Question: <URL>
the code is
'''
<pre class="Input" style="
font-size: 13px;
font-weight: bold;
margin-left: 66px;
margin-right: 10px;
margin-top: 10px;
margin-bottom: 5px;
padding: 8px;
overflow:scroll;
"><code>p = Orthogonalize[engenvectors]ssssssssssssssssssssssssssssssssssssssssssssssssssssssssssssssssssssssssssssssssssssssssssssssssssssssssssssssssssssssssssssssssssssssssssssssssssssssssssssssssssssssssssssssssssssssssssssssssssssssssssssssssssssssssssssssssssssssssssssssssssssssssssssssssssssssssssssssssssssssssssssssssssssssssssssssssssssssssssssssssssssssssss</code></pre>
'''
How ever I didn't add the auto word-wrap in my raw html file, and I wanna see the effect like that in StackExchange.
'''
Orthogonalize[engenvectors]ssssssssssssssssssssssssssssssssssssssssssssssssssssssssssssssssssssssssssssssssssssssssssssssssssssssssssssssssssssssssssssssssssssssssssssssssssssssssssssssssssssssssssssssssssssssssssssssssssssssssssssssssssssssssssssssssssssssssssssssssssssssssssssssssssssssssssssssssssssssssssssssssssssssssssssssssssssssssssssssssssssssssss
'''
It seems that the theme's css override the setting in raw html file.
So how to solve the problem.
The raw effect of horizontal scroll bar is shown by the following picture.

There is a problem, The bootstrap theme changed the horizontal scroll bar into a vertical scroll bar, the horizontal scroll bar doesn't take effect.
Seems the theme's "word-wrap" prevent the horizontal scroll take effect, I guess.
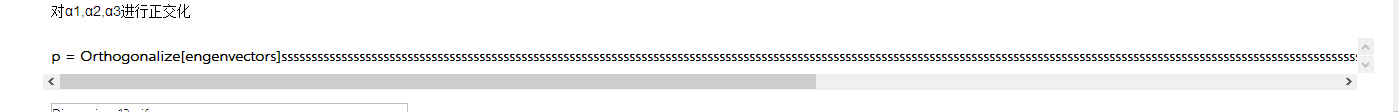
Answer: In your CSS: (Might as well try it directly on the '<code>' tag and see what you get..
'''
pre.input {
white-space:pre;
overflow-x:scroll;
background-color:#EEE;
vertical-align:baseline;
font-family:Monospace;
}
code {
white-space:pre;
overflow-x:scroll;
overflow-y: none; /* add this line */
background-color:#EEE;
vertical-align:baseline;
font-family:Monospace;
}
'''